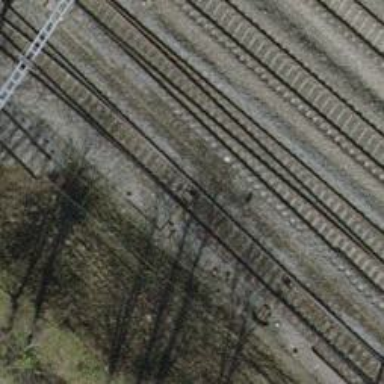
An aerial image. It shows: Railway switch.